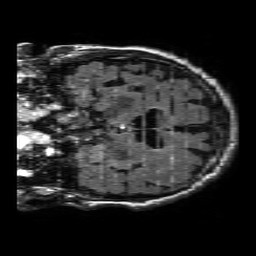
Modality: FLAIR
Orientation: coronal
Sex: male
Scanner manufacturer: philips
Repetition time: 11 s
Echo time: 0.125 s